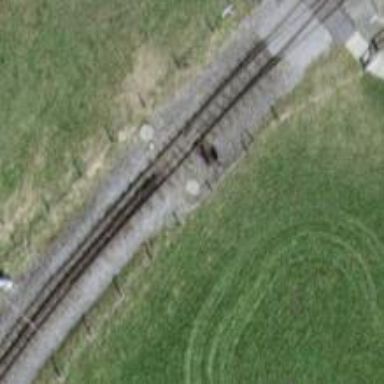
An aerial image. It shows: Narrow-gauge railway track with electrified contact line. The railway has one track.